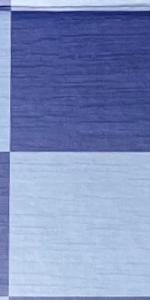
Label: Empty